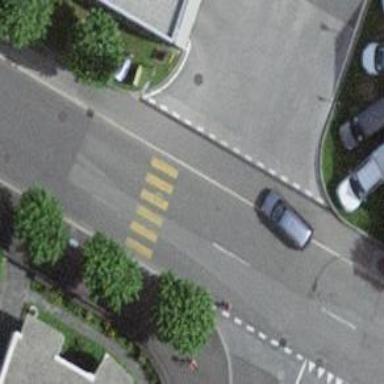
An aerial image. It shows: Uncontrolled zebra crossing on the road.